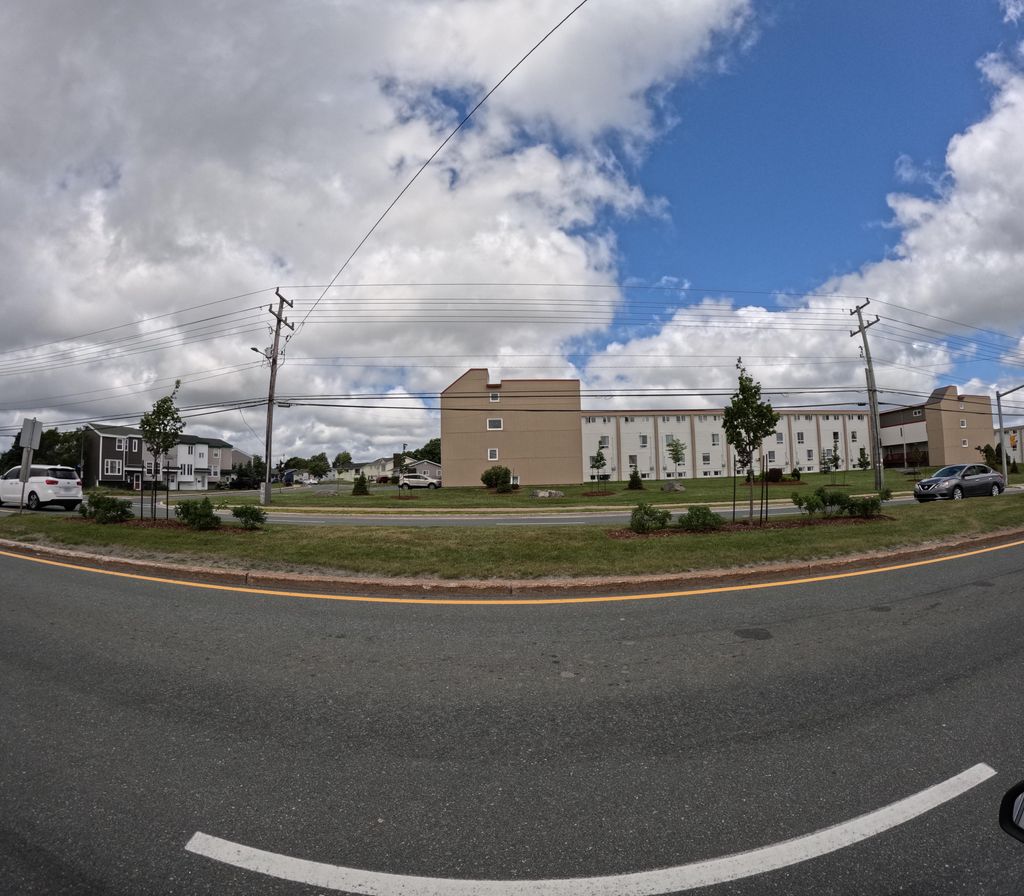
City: st_johns